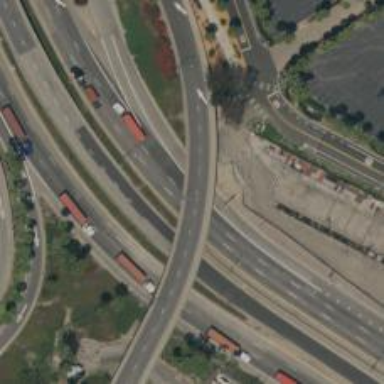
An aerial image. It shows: Trunk_link highway on bridge.